Interaction volume radius: 10 \u00c5
Interaction volume height: 35 \u00c5
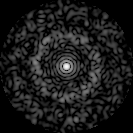
Disorder parameter: 0.8504